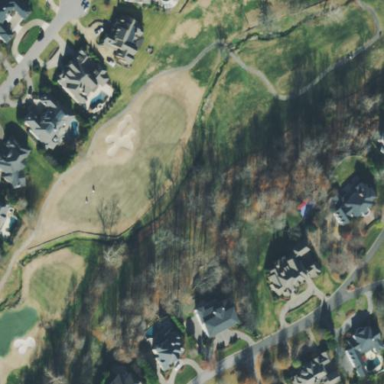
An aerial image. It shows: Golf fairway surrounded by grass.